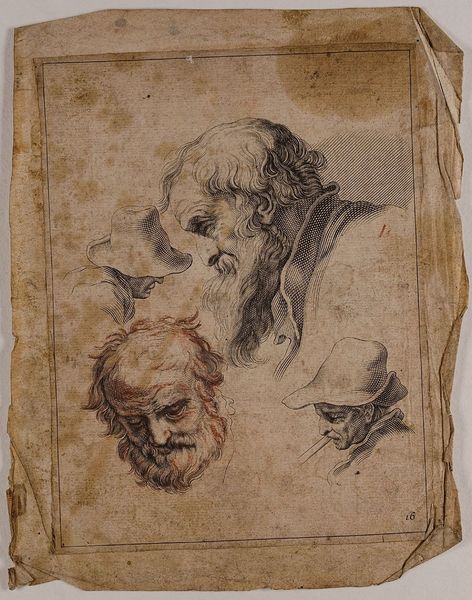
Titel: Kopfstudien, Blatt 16 aus der Folge 'Fondamenten der Teecken-Konst aerdigh geinvertaert door Abraham Bloemaert'
Künstler: Abraham Bloemaert
Standort: Hamburg
Institution: Museum für Kunst und Gewerbe Hamburg
Schlagwörter: akt, kopf, mann, hut, gesicht, figur, papier, grafik, graphik, fotografie, photographie, druckgraphik, druckgrafik, stich, kopfstudie, kupferstich, teile, anatomiestudie, gerippt, figurenstudie, zeichenkunst, reproduktionen, druckerzeugnisse, körper, körperteile, körpers, ornamentstich, vorlageblätter